Question: I'm working on a app that requires a DB and I'm getting some problems, the code seems good but its only printing 1 row when I have 2, I have tested when I have it with 5 and I still get 1.
What I'm wanting to do is make an array of all the item_id's; I know I'm getting all fields at the moment but that was just for testing.
'''
<?php
mysql_connect('localhost', 'aaran', '*********');
mysql_select_db('aaran_aff_io');
$query = mysql_query("SELECT * FROM 'items' WHERE 'owner'='aaranmcguire'");
$results = mysql_fetch_array($query);
echo '<pre>';
print_r($results);
?>
'''

'''
CREATE TABLE 'items' (
'id' int(11) unsigned NOT NULL AUTO_INCREMENT,
'item_id' int(11) NOT NULL,
'name' varchar(55) COLLATE utf8_unicode_ci NOT NULL DEFAULT '',
'thumbnail' varchar(255) COLLATE utf8_unicode_ci NOT NULL DEFAULT '',
'url' varchar(255) COLLATE utf8_unicode_ci NOT NULL DEFAULT '',
'owner' varchar(55) COLLATE utf8_unicode_ci NOT NULL DEFAULT '',
PRIMARY KEY ('id')
) ENGINE=MyISAM AUTO_INCREMENT=5 DEFAULT CHARSET=utf8 COLLATE=utf8_unicode_ci;
'''
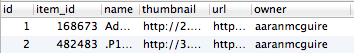
Answer: 'mysql_fetch_array' only returns one row at a time. If you want all the rows placed into an array, you can iterate over the result set:
'''
$query = mysql_query("SELECT * FROM 'items' WHERE 'owner'='aaranmcguire'");
$rows = array();
while ($row = mysql_fetch_array($query)) {
$rows[] = $row;
}
echo '<pre>';
print_r($rows);
'''